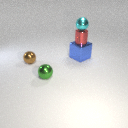
small red metal cylinder above large blue metal cube